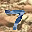
Label: 7